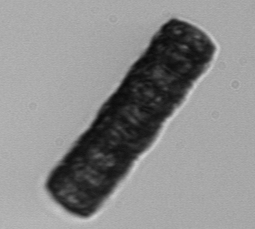
Label: Paralia_sulcata